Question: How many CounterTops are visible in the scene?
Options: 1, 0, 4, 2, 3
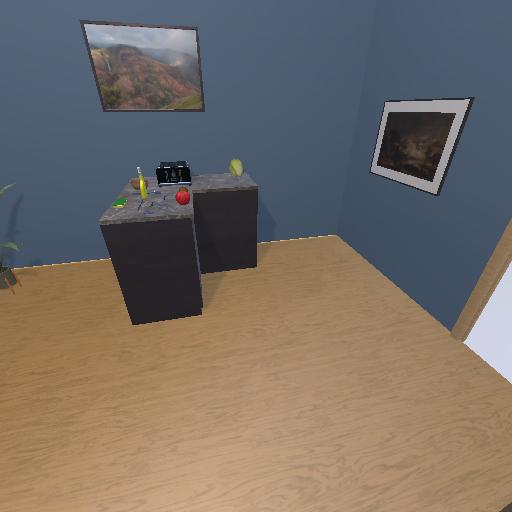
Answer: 1